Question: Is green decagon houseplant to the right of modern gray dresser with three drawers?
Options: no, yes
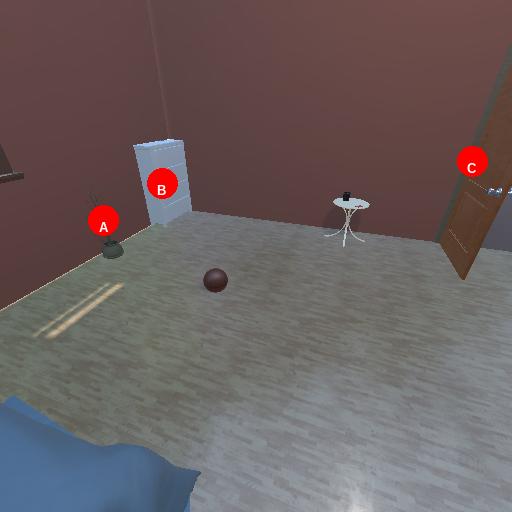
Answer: no